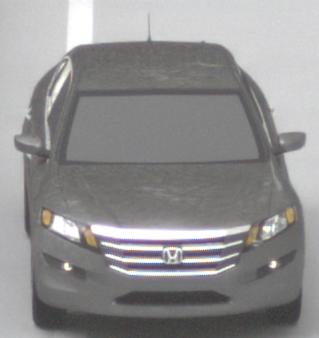
Make: Honda
Model: Crosstour
Detailed model: -
Model produced from: 2009
Model produced until: 2012
Doors: 4
Color: gray
Road condition: dry road
Daytime: morning or afternoon
Contrast: low contrast